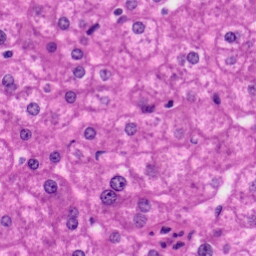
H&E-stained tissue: Liver